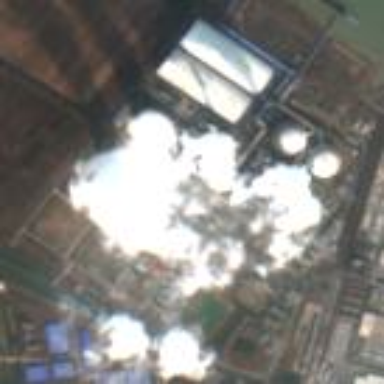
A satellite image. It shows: Industrial area with coal power plant.